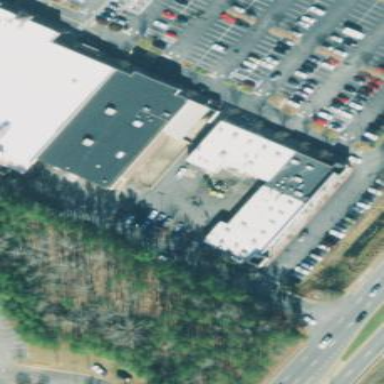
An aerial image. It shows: Retail building.